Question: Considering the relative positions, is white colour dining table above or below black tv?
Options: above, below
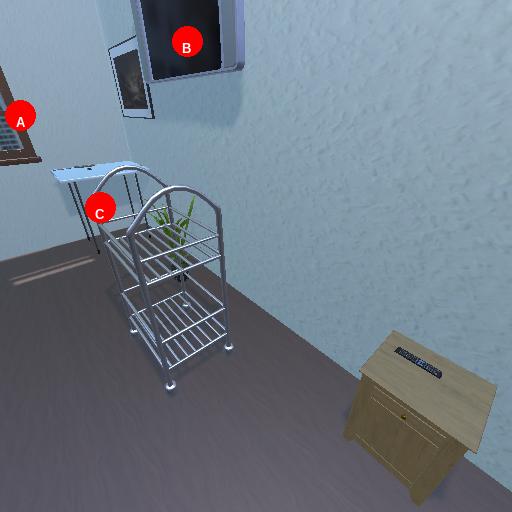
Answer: above